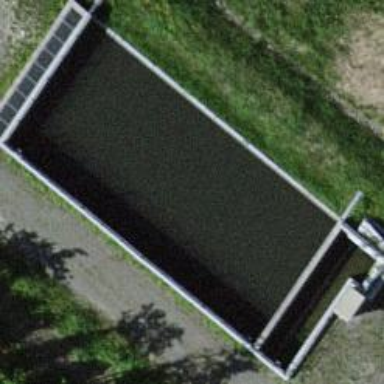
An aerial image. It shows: Image of wastewater.